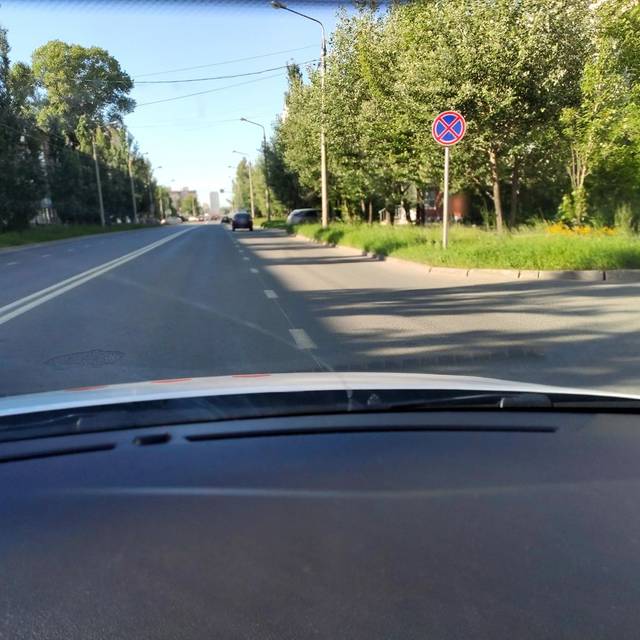
Region: Russia
Coordinates: 55.825, 49.105